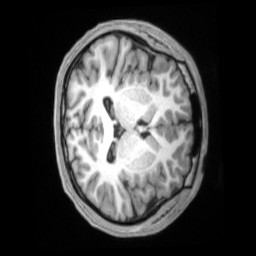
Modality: T1w
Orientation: axial
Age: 22
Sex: male
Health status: ill
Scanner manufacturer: siemens
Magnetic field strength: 3 T
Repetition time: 2.2 s
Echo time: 0.00157 s